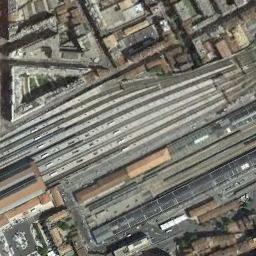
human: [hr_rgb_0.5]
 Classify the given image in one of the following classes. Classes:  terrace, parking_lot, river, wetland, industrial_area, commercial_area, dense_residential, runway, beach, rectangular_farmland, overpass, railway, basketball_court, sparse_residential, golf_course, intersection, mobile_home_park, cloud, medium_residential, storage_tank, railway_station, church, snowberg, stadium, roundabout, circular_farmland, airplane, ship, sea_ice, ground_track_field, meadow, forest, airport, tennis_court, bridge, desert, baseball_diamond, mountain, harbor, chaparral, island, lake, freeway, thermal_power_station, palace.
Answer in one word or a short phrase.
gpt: railway_station